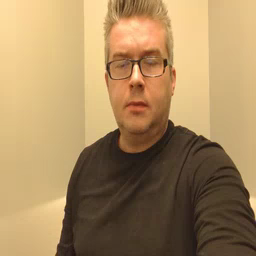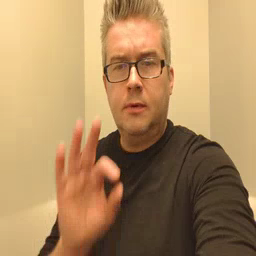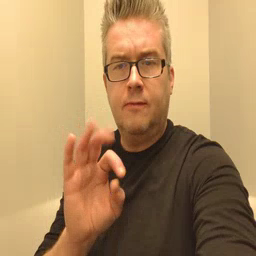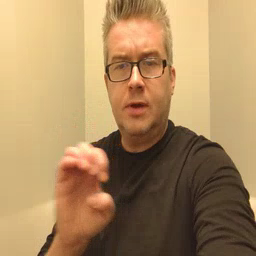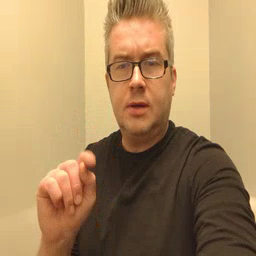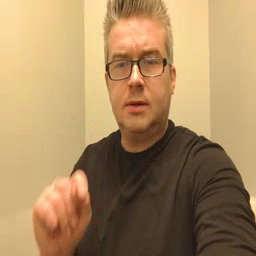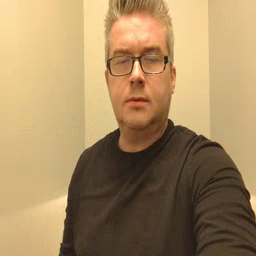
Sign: feet